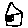
Label: house